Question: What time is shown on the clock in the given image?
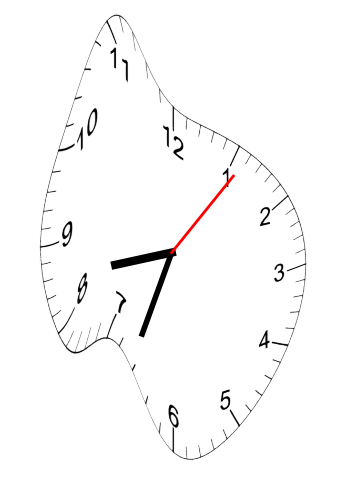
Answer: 08:33:06